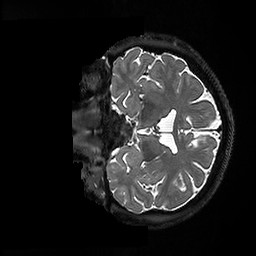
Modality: T2w
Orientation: coronal
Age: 63
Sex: female
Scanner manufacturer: ge
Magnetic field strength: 3 T
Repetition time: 3.202 s
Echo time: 0.06125 s